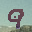
Label: 9